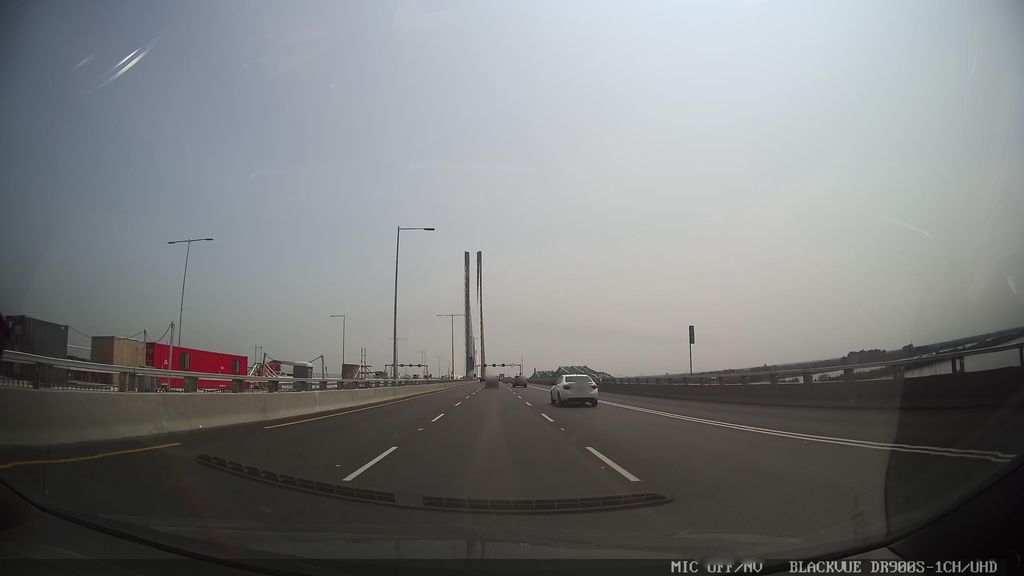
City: montreal